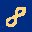
Label: 8